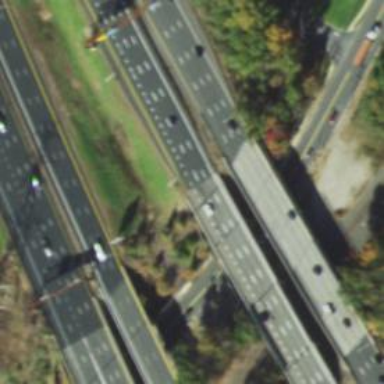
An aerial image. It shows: Urban freeway bridge over motorway.